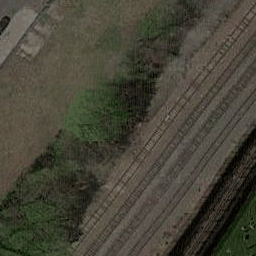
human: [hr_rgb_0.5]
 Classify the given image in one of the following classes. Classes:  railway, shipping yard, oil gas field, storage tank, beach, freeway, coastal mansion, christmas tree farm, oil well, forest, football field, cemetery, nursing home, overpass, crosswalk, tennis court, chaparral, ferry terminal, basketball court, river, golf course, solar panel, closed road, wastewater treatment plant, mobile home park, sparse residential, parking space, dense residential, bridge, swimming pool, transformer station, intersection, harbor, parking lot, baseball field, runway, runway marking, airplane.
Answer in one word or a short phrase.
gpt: railway